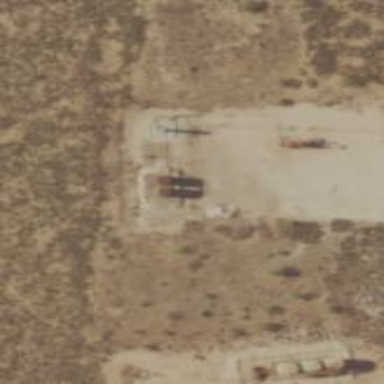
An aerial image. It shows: Wellsite with sandy terrain.